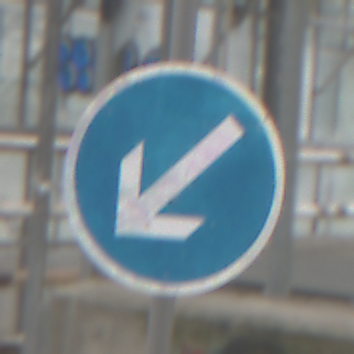
Verkehrszeichen: VorgeschriebeneVorbeifahrtLinks
Umgebung: Roofed, Special
Tageszeit: Midday
Wetter: Overcast
Licht: Natural
Jahreszeit: NotSpecified
Kontrast: LowContrast